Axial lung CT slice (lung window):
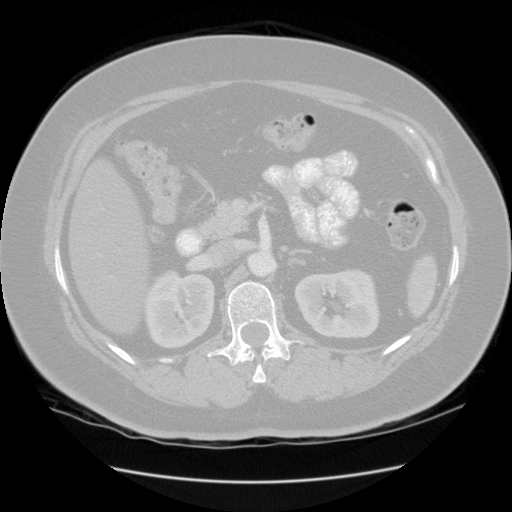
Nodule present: no